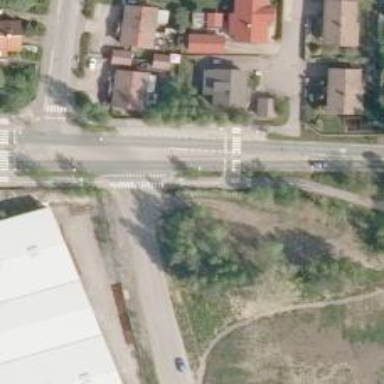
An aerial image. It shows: Road with "give way" sign.